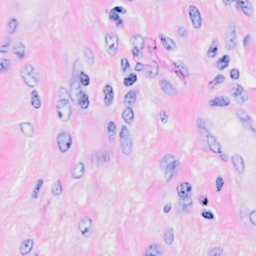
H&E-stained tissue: Breast